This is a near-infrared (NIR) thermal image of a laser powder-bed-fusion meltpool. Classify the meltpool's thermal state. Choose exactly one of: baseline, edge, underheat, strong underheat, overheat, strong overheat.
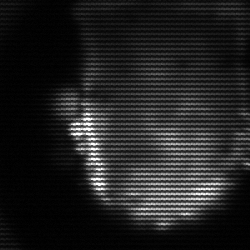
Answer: baseline